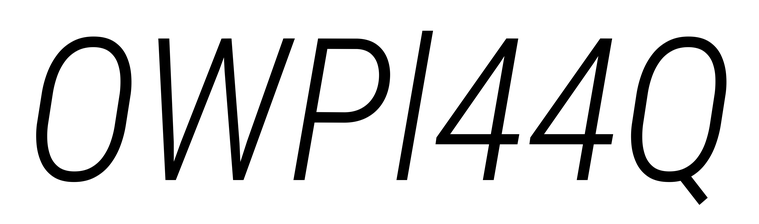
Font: Roboto-Italic_Condensed_Light_Italic